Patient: sex M, age 76
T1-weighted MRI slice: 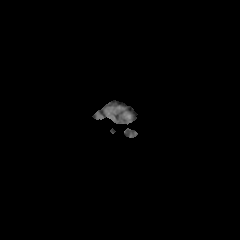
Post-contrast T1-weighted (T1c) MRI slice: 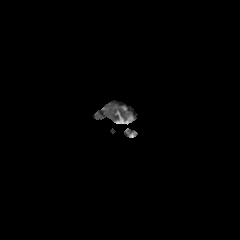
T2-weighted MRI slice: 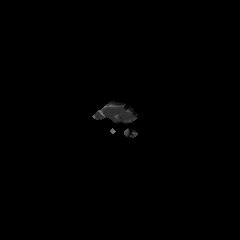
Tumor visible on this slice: no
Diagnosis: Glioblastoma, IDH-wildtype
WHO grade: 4